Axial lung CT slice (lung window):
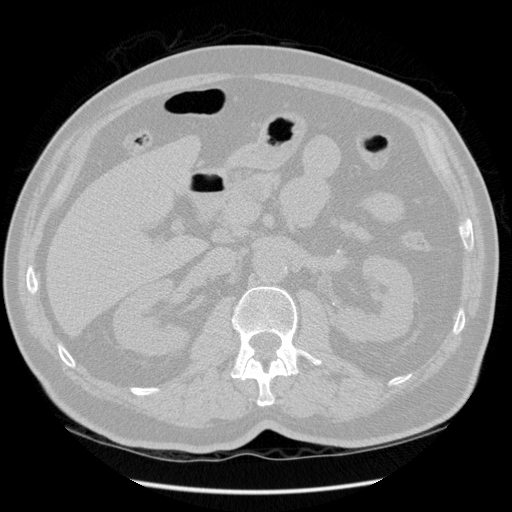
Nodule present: no